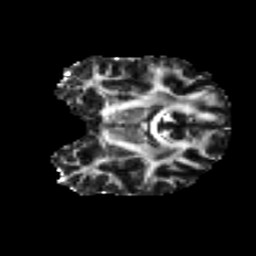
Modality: FA
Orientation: coronal
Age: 44
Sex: female
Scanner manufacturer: ge
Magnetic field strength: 3 T
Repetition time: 7.8 s
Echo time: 0.0606 s